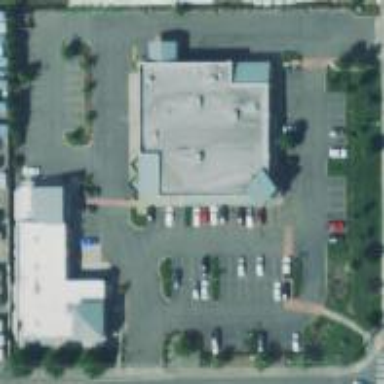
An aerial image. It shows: Retail area.